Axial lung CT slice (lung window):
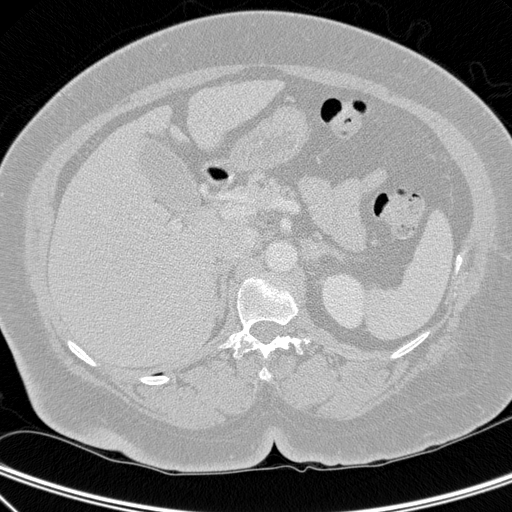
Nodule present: no